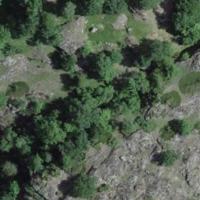
EUNIS habitat code: 48
Species observed at this site:
Asplenium trichomanes